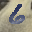
Label: 6